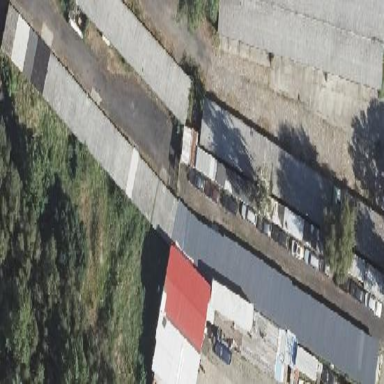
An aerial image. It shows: Group of garages.